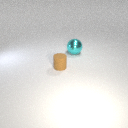
small brown rubber cylinder in front of large cyan metal sphere